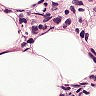
Metastatic tissue present: yes